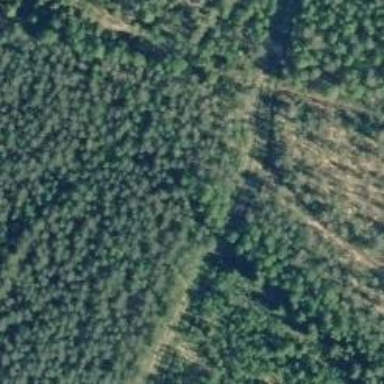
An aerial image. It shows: Forest area.